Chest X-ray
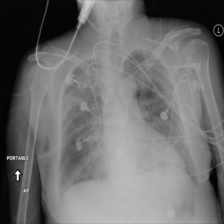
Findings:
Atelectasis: negative
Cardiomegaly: negative
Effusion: negative
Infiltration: positive
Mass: negative
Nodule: negative
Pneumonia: negative
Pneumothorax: negative
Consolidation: negative
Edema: positive
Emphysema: negative
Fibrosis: negative
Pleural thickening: negative
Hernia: negative